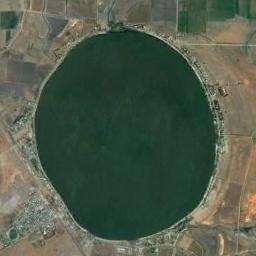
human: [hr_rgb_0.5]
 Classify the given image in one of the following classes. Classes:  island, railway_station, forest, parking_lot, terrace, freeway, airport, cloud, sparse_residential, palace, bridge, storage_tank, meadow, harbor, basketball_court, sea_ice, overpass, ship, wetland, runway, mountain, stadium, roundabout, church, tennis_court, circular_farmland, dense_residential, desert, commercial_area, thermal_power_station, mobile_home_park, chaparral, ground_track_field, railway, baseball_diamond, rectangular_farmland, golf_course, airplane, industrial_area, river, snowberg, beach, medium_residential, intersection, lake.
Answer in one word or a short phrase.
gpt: lake